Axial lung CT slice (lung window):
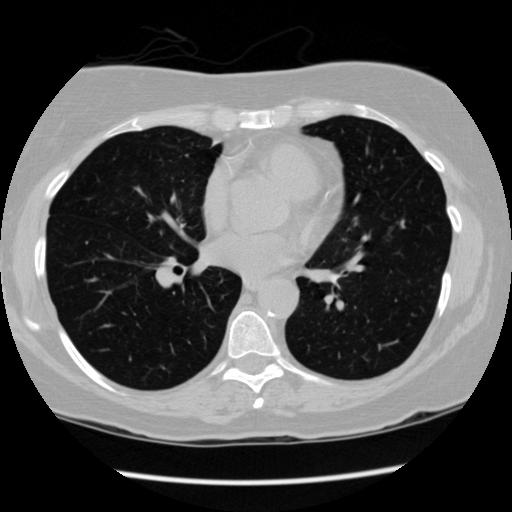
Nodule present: no